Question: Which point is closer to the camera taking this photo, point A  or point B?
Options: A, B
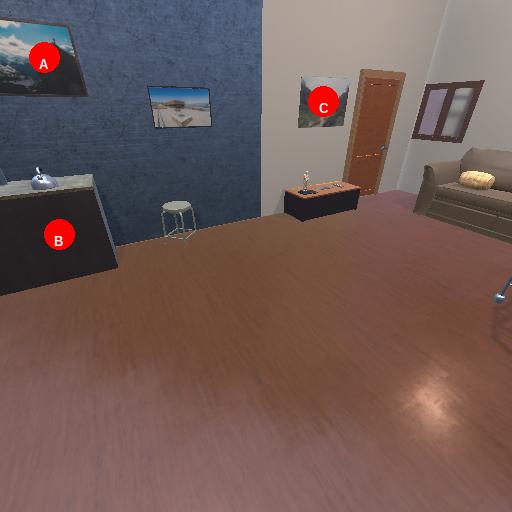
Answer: A